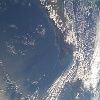
Label: water